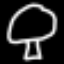
Label: mushroom